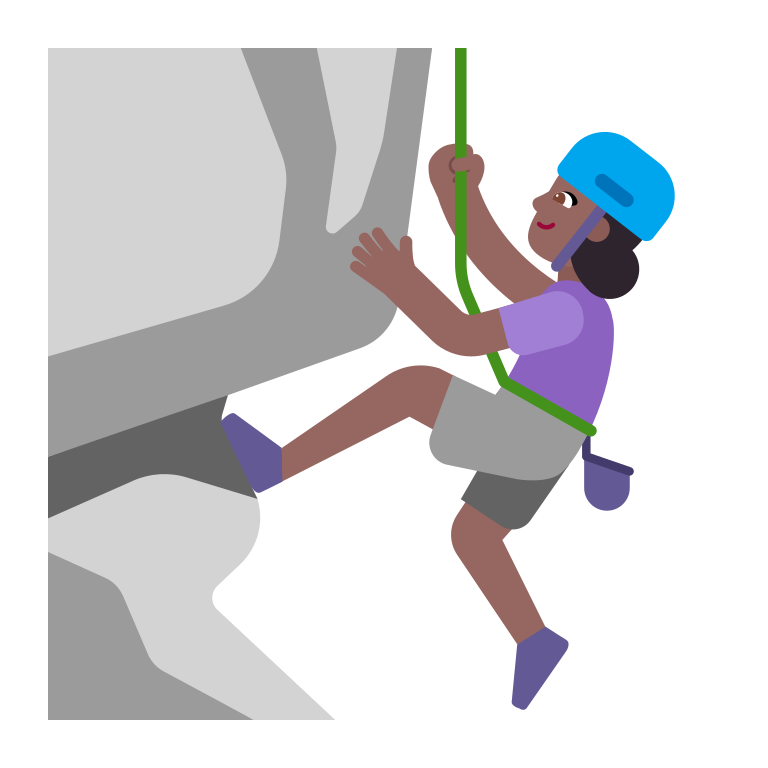
woman climbing flat  dark